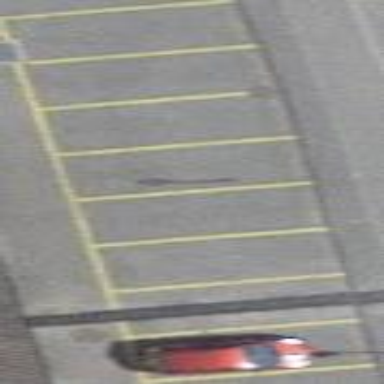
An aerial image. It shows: Parking available on the street side.